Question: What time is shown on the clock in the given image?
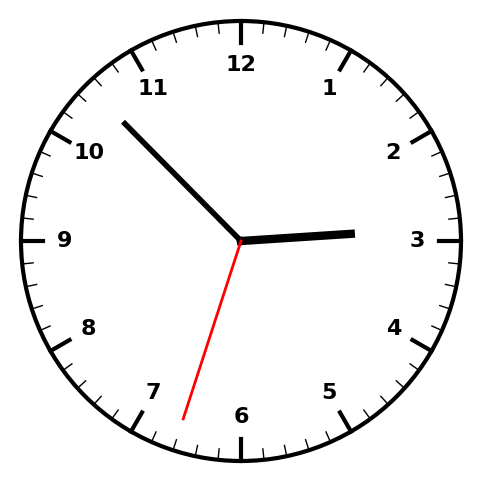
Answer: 02:52:33